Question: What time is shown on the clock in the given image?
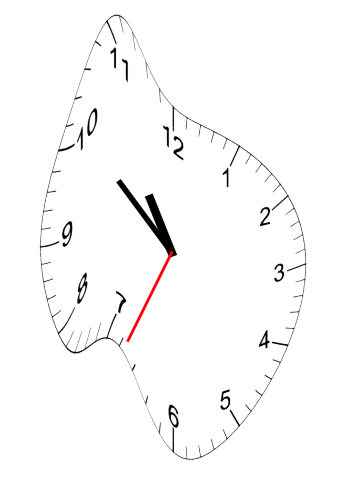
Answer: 10:51:34